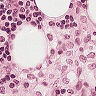
Metastatic tissue present: no